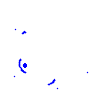
Particle: kaon